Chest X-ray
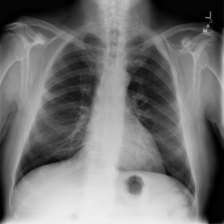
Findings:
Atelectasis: negative
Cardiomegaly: negative
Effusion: negative
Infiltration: negative
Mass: negative
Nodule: negative
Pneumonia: negative
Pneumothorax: negative
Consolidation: negative
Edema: negative
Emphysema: negative
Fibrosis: negative
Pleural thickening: negative
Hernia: negative